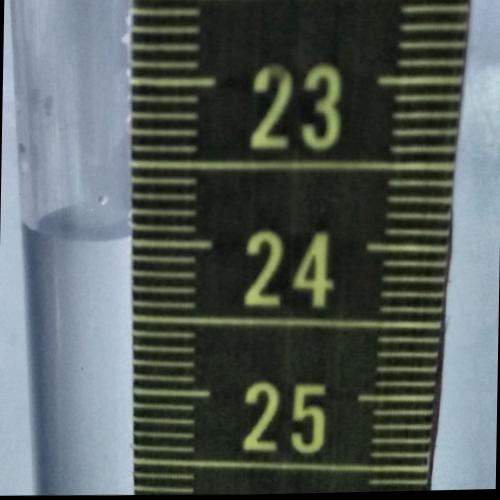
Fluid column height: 24.0 cm